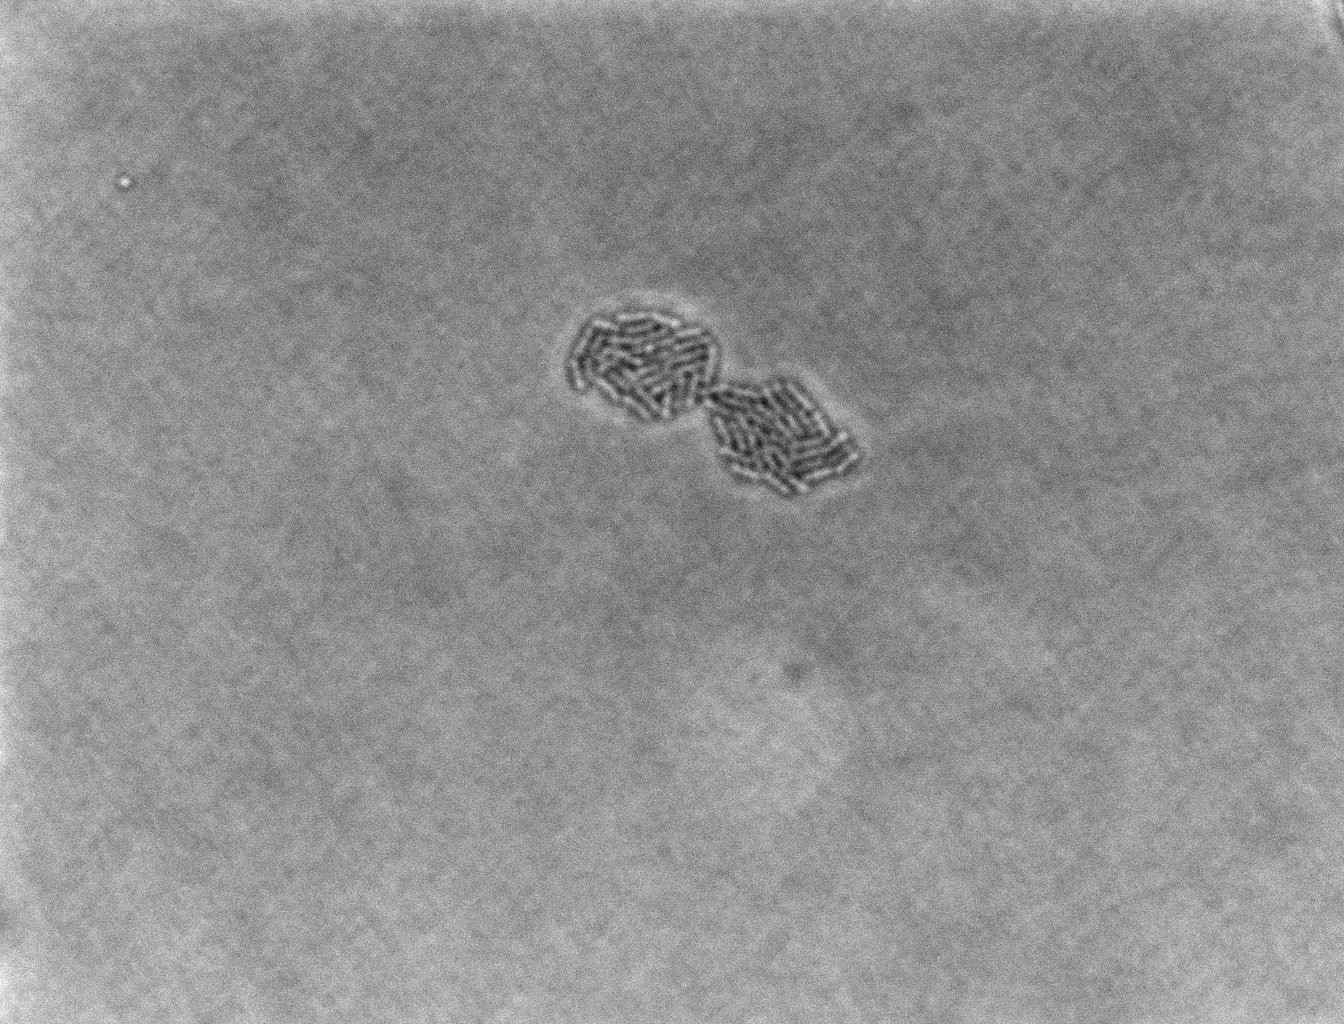
various_fewshot